Interaction volume radius: 10 \u00c5
Interaction volume height: 25 \u00c5
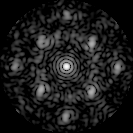
Disorder parameter: 0.5039